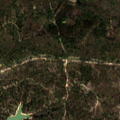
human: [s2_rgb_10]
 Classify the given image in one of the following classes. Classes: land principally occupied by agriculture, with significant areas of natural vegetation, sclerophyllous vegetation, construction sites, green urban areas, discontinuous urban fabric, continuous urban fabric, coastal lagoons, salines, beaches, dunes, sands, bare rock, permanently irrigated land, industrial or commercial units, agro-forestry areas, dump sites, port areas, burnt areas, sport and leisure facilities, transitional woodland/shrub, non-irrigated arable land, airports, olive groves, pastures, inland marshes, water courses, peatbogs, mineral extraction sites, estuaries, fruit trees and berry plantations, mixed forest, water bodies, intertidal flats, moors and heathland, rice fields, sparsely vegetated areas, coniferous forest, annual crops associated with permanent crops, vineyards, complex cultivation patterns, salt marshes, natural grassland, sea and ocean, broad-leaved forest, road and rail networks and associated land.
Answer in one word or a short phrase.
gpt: broad-leaved forest